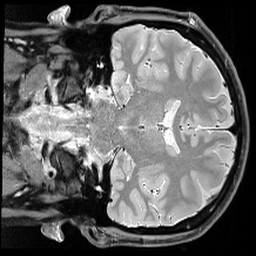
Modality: PDw
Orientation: coronal
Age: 22
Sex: male
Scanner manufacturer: siemens
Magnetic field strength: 3 T
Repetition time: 6.49 s
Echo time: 0.016 s